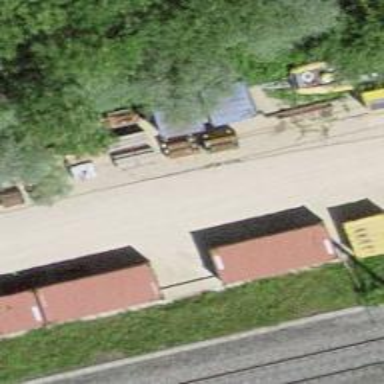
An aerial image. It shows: Railway switch.